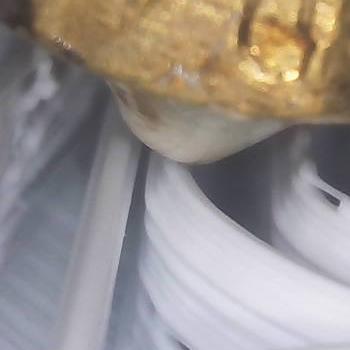
Flow rate: 35%